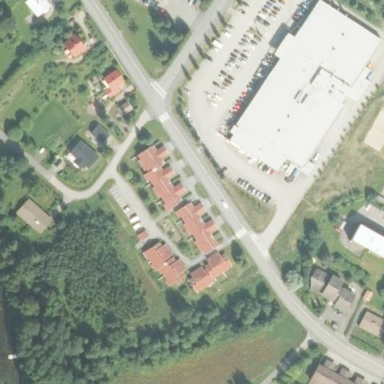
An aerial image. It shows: Retail area.